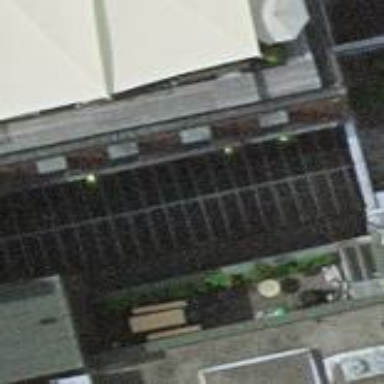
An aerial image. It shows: Building with gabled glass roof.